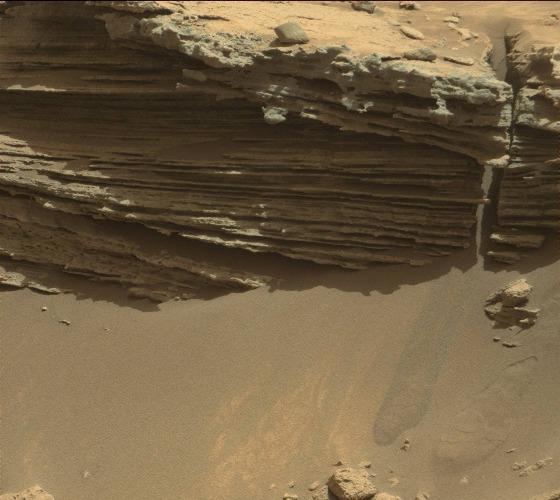
Terrain classes present: Bedrock, Gravel / Sand / Soil, Rock, Shadow